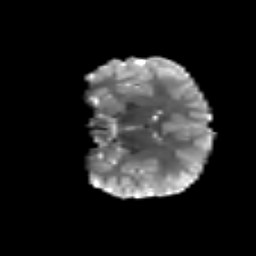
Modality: T2w
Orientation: coronal
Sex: male
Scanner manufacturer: siemens
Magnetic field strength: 3 T
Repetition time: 5 s
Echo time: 0.071 s